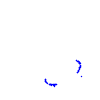
Particle: proton